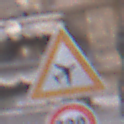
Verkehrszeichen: FlugbetriebLinks
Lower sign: Geschwindigkeit130
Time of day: SunriseSunset
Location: Outdoor (Urban)
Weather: PartlyCloudy
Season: NotSpecified
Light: Natural